Question: This is the expansion diagram of a second-order Rubik's Cube. Given the initial state, you can perform 18 standard operations. Find the minimum number of steps to make the Rubik's Cube reach the restored state. The goal is to restore the cube to its original state, with green on the front face, white on the top, and yellow on the bottom, disregarding isomorphic configurations.
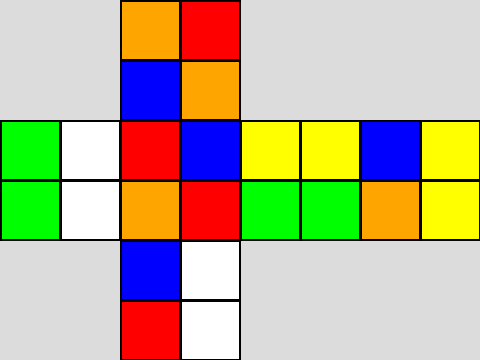
Answer: 5